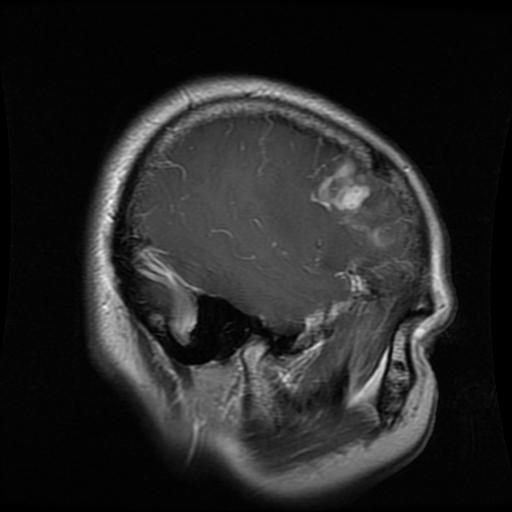
Label: glioma